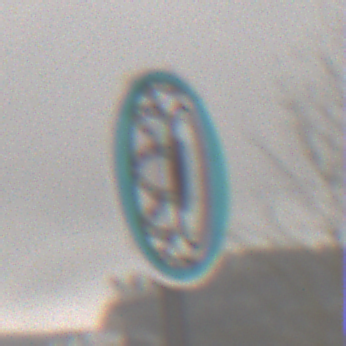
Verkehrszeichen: SchneekettenVorgeschrieben
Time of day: Midday
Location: Outdoor (Nature)
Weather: Overcast
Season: Winter
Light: Natural